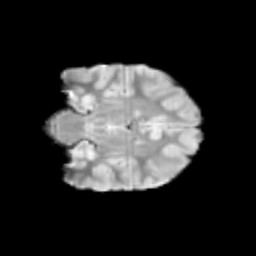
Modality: T2w
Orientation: coronal
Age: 10
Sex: female
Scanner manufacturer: siemens
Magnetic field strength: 3 T
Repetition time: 3.8 s
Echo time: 0.07 s